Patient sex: M
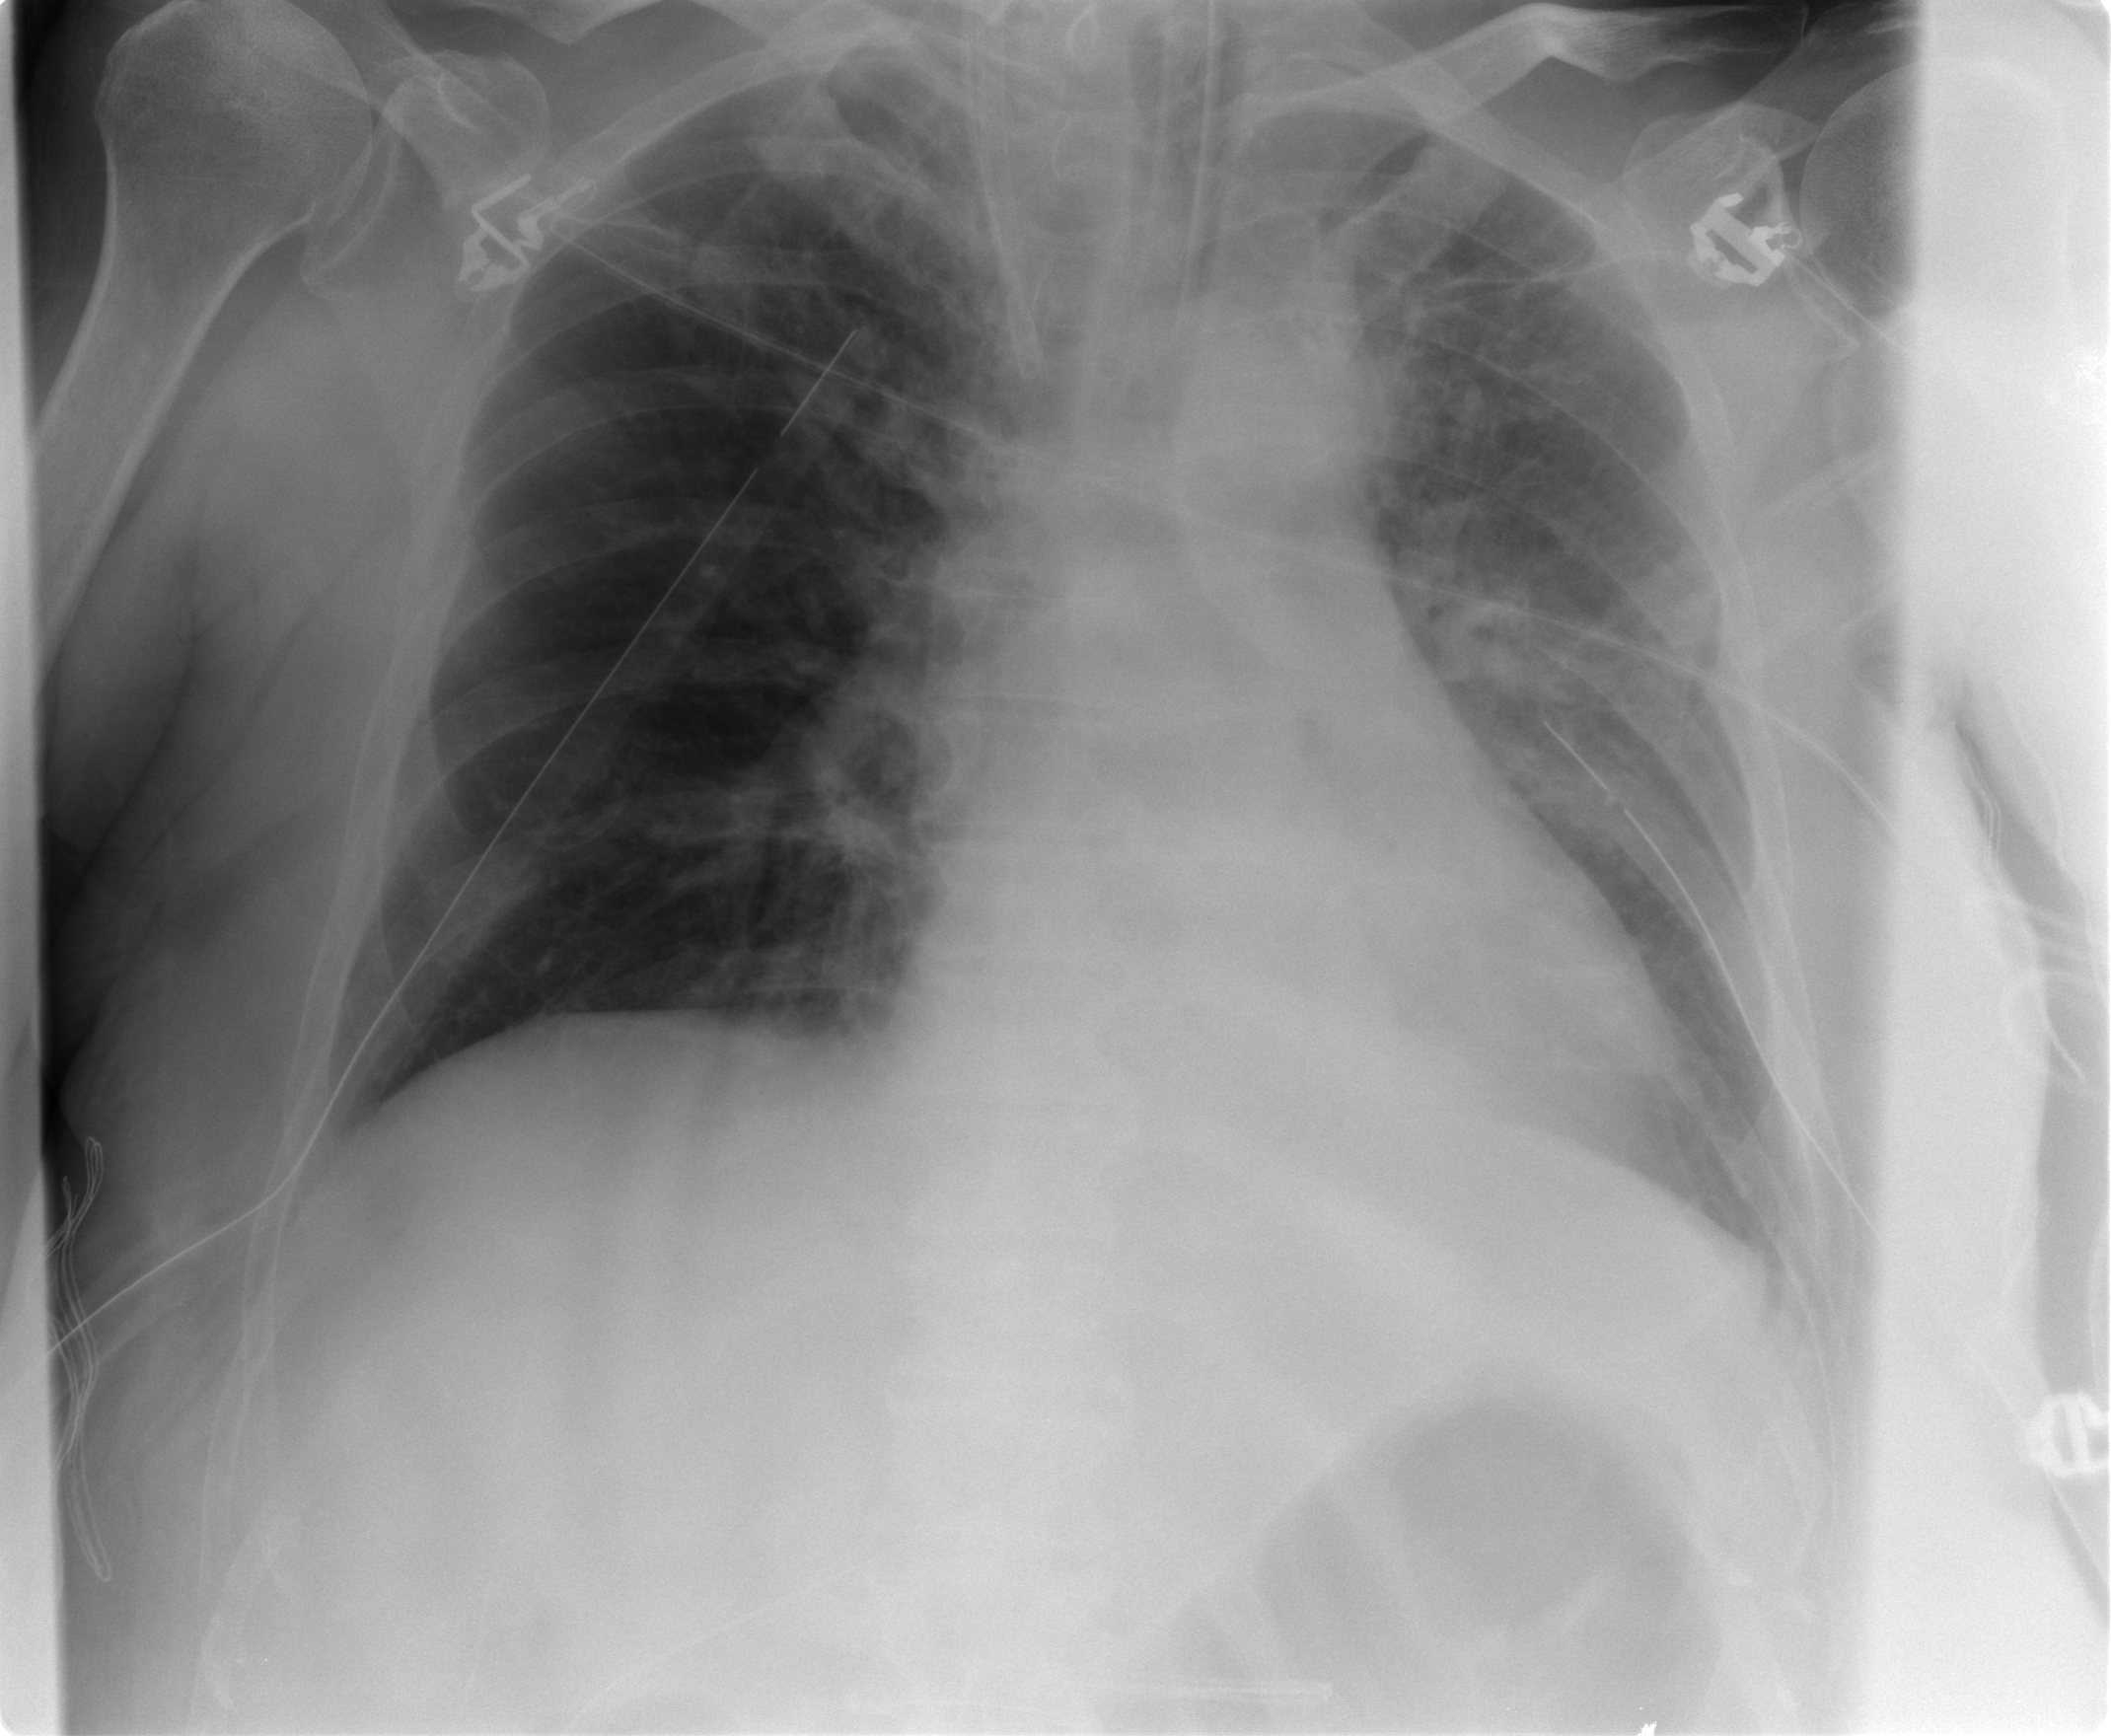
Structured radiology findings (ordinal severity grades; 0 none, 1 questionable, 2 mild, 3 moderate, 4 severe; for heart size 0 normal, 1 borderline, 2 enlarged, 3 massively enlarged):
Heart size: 0
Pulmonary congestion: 2
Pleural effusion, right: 0
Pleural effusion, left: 1
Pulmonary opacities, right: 0
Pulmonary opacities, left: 0
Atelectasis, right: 1
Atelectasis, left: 2